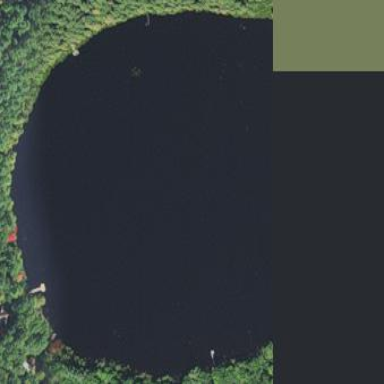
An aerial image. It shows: Serene lake.